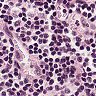
Metastatic tissue present: no